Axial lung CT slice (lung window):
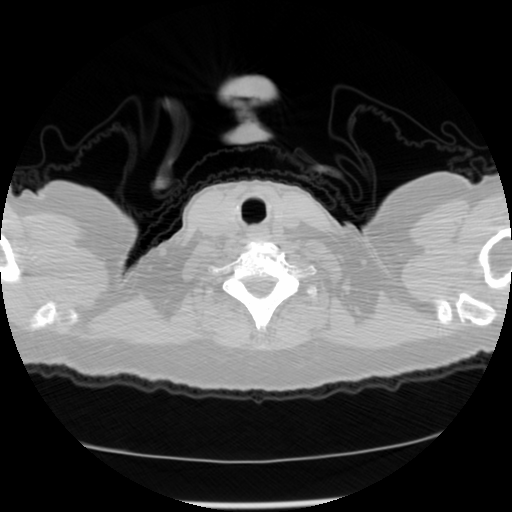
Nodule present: no